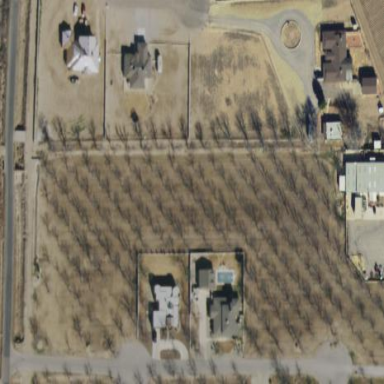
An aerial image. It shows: Orchard.